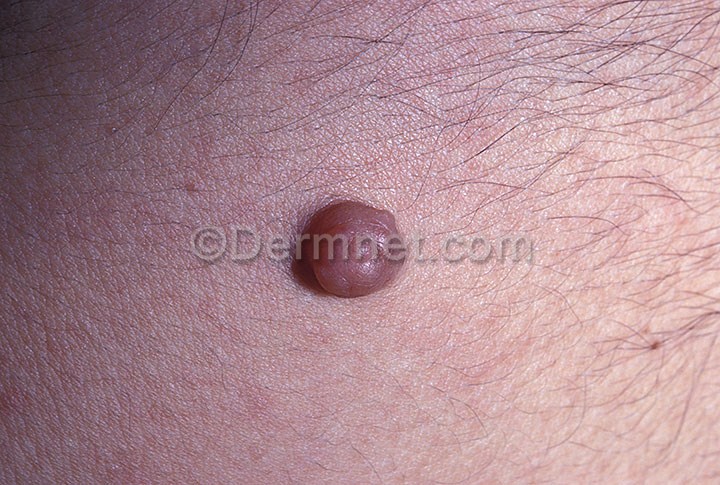
Disease: Seborrheic Keratoses and other Benign Tumors